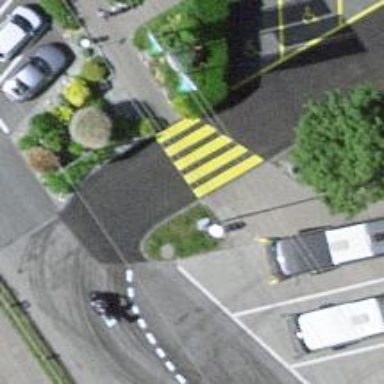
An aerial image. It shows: Cobblestone path with grade1 tracktype.